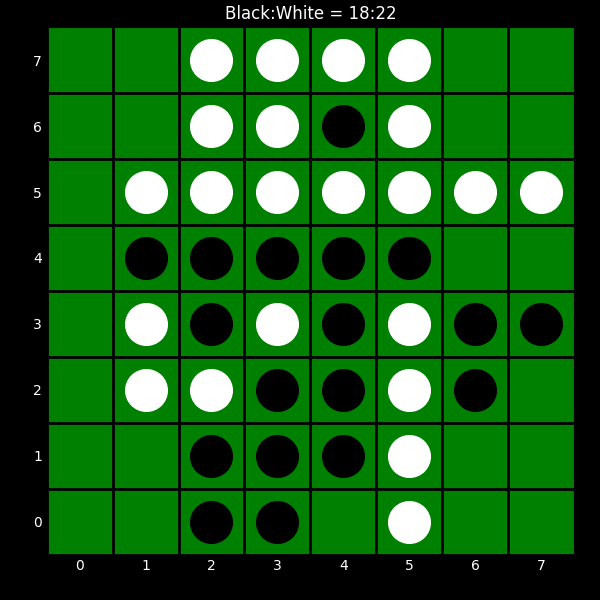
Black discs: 18
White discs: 22